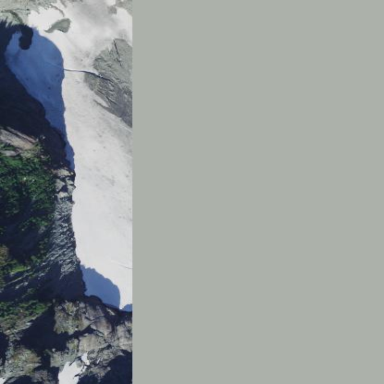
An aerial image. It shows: Stunning view of glacier.